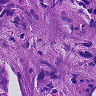
Metastatic tissue present: yes